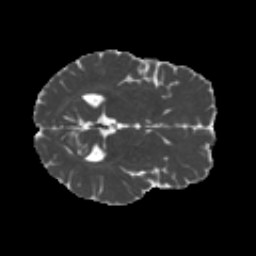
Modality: MD
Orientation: axial
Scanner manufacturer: siemens
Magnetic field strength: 3 T
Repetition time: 4.16 s
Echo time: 0.0806 s